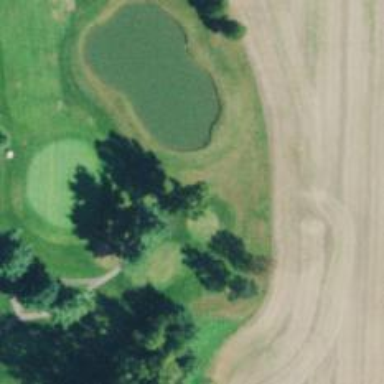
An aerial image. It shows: Golf tee on grassy land.